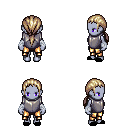
a pixel art fantasy rpg character, female body template, dark elf, purple skin, steel chest armor, gold greaves, white blonde ponytail hairstyle, white cloth bandages, black slippers, four views (front, back, left, right), 2x2 character sprite sheet, small pixel art, hard edges, no anti-aliasing